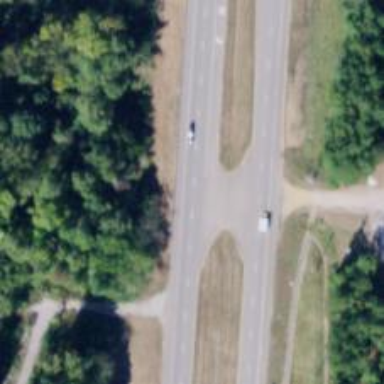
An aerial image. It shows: Trunk link highway.